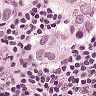
Metastatic tissue present: yes